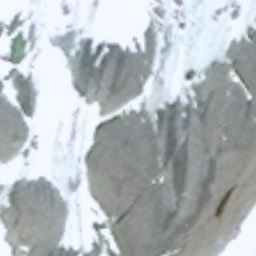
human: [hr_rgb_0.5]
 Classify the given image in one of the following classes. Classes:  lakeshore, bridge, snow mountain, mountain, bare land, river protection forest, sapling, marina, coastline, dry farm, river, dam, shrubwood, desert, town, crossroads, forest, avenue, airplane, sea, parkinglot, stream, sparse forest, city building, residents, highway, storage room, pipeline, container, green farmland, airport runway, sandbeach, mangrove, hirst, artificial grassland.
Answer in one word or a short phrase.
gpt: snow mountain